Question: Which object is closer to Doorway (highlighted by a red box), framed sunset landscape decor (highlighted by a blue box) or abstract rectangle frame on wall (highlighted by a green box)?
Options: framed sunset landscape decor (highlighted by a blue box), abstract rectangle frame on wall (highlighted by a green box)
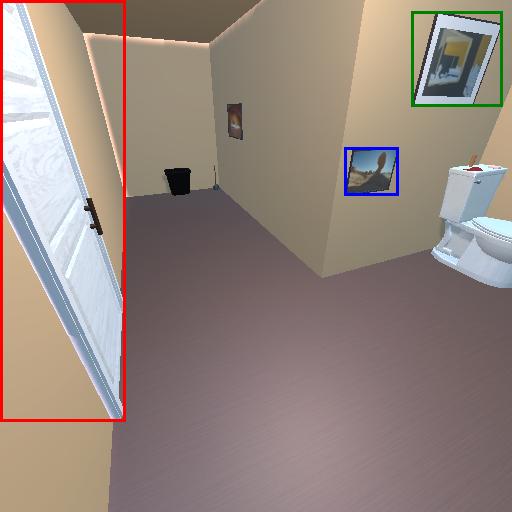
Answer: framed sunset landscape decor (highlighted by a blue box)